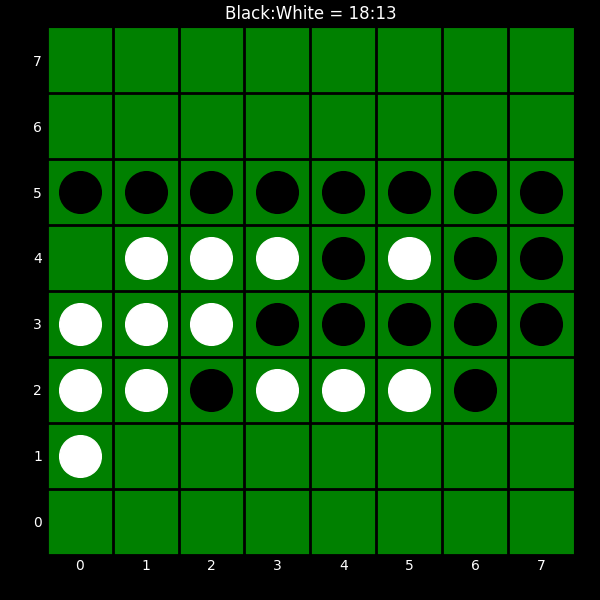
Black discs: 18
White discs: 13